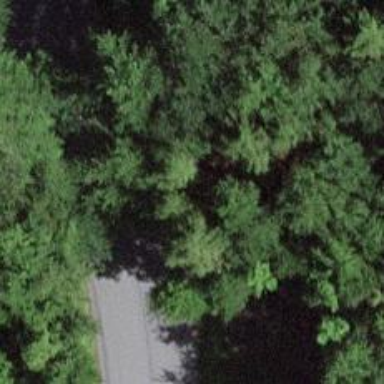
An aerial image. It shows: Unclassified road with asphalt surface.